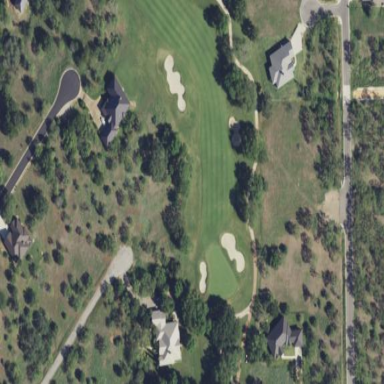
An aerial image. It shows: Grassy fairway on golf course.